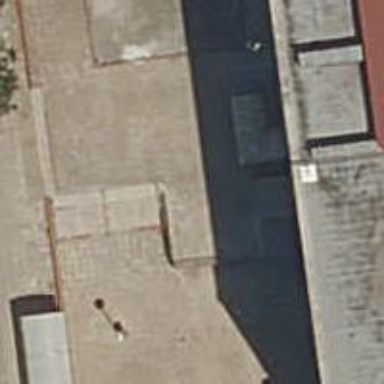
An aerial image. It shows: Set of steps made of paving stones.